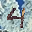
Label: 4